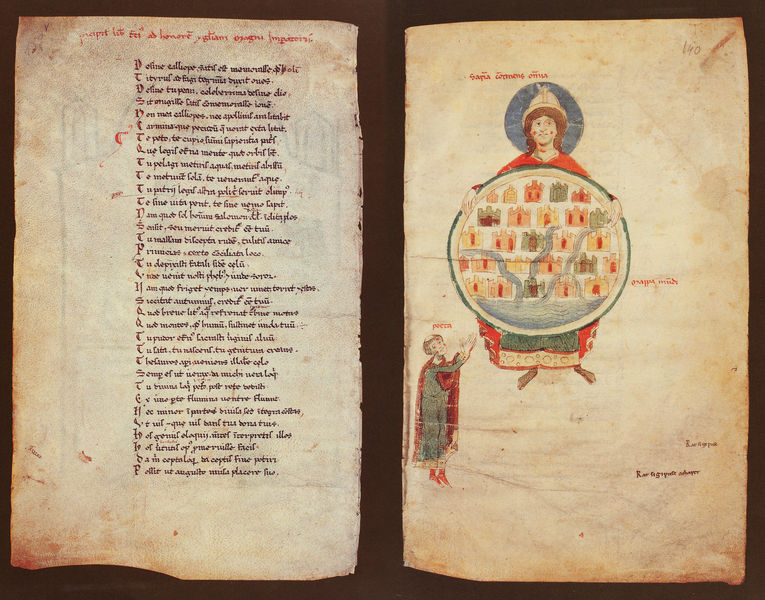
Titel: Liber ad honorem Augusti sive de rebus Siculis/ Buch zu Ehren des Kaisers Augustus oder über die Angelegenheiten Siziliens
Künstler: Pietro da Eboli
Institution: Bern, Burgbibliothek
Schlagwörter: mann, wasser, see, frau, geste, zeichen, gebäude, rot, bild, erde, häuser, personen, kreis, rund, engel, schrift, paradies, buch, kreuz, scheibe, seite, text, buchstaben, überschrift, kugel, heiligenschein, seiten, christus, heiliger, landkarte, zeilen, buchseiten, globus, verse, kapitel, weltkugel, latein, buchmalerei, heilgenschein, weltkarte, altertum, alphabet, kreus, erdteile, bildtafel, kapitek, anbetender